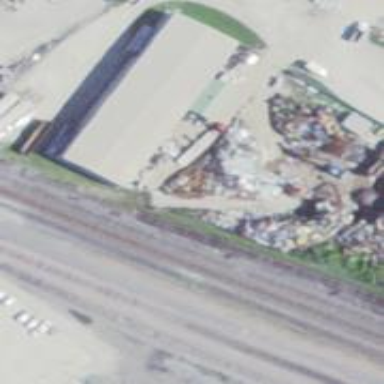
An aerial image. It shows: Warehouse.